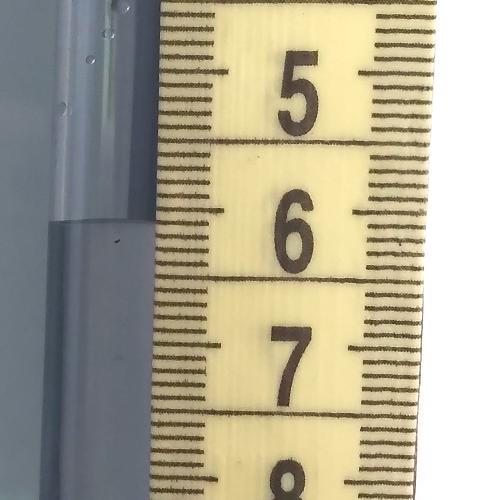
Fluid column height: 6.1 cm